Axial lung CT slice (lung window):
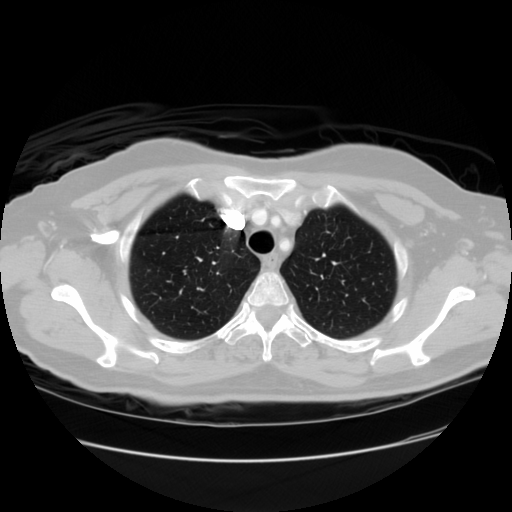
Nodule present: no